Field crop: tomato
Growth stage: 1
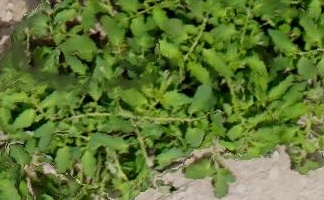
Species: tomato